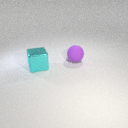
large purple rubber sphere to the right of large cyan metal cube